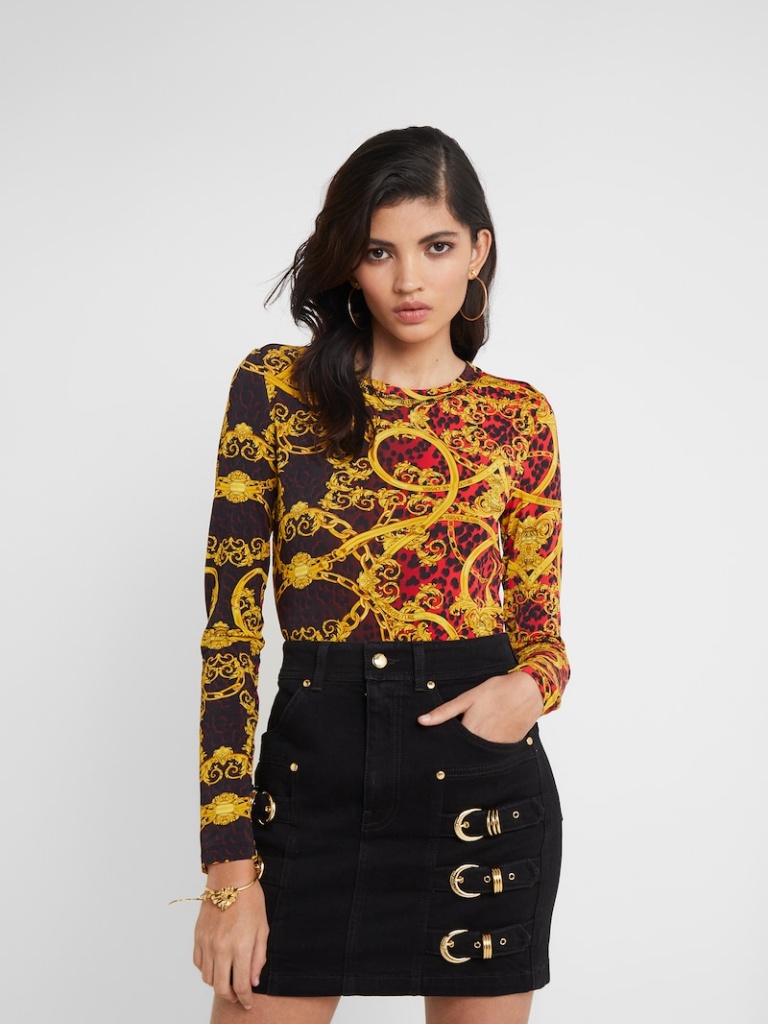
mesh tight a long-sleeved with the sleeves down hip length Fully Tucked in crew top